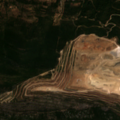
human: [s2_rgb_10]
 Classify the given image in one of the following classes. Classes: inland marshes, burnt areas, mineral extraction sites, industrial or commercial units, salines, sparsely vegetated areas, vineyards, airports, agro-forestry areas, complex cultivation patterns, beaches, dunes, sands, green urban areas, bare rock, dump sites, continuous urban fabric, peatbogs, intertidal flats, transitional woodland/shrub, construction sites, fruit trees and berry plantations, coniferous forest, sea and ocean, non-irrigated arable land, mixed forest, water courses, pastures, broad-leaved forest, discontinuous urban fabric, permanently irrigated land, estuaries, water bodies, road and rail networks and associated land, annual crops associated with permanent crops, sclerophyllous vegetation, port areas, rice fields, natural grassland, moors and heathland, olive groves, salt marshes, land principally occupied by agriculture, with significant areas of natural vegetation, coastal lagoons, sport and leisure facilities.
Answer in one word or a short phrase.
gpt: mineral extraction sites, complex cultivation patterns, coniferous forest, sclerophyllous vegetation